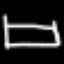
Label: bed